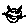
Label: cat